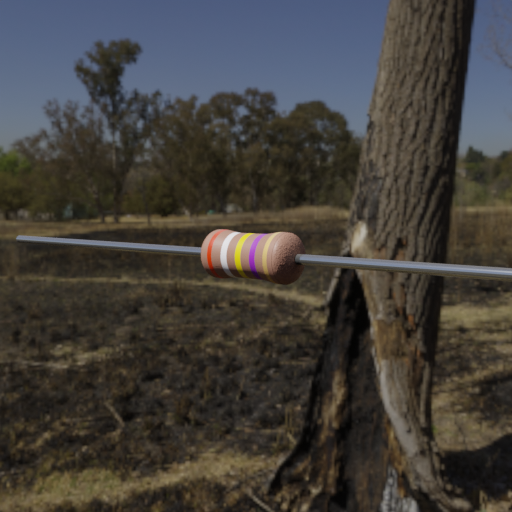
Resistor colour bands (in order): red, white, yellow, violet, gold